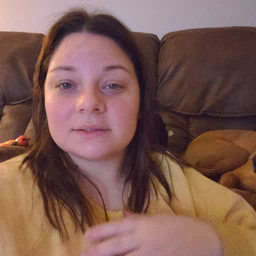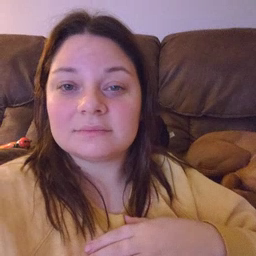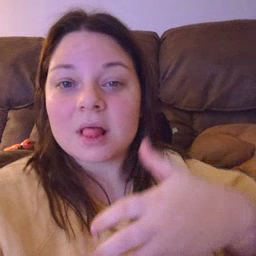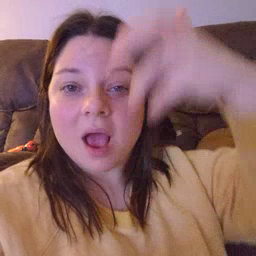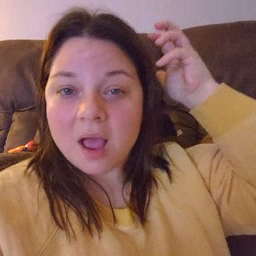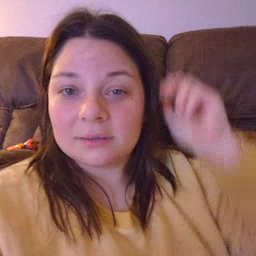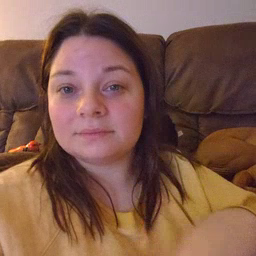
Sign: lion